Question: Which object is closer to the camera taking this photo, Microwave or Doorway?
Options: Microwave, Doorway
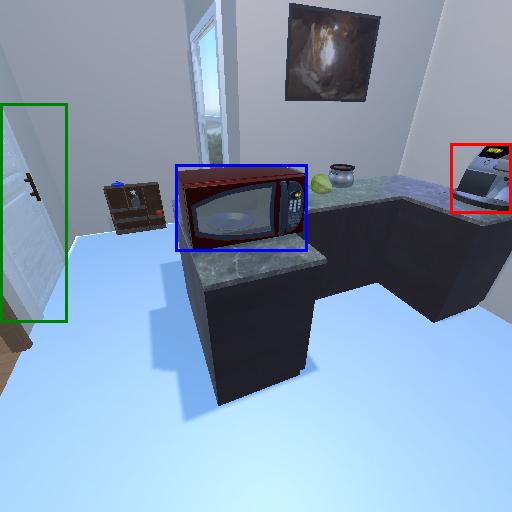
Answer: Microwave